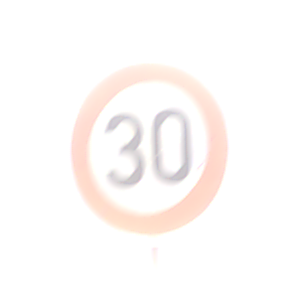
Verkehrszeichen: Geschwindigkeit30
Umgebung: Roofed, Urban
Tageszeit: MorningAfternoon
Wetter: PartlyCloudy
Licht: Natural
Jahreszeit: NotSpecified
Kontrast: MediumContrast